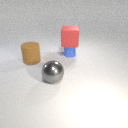
large gray metal sphere in front of small blue rubber cylinder